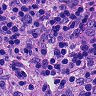
Metastatic tissue present: no